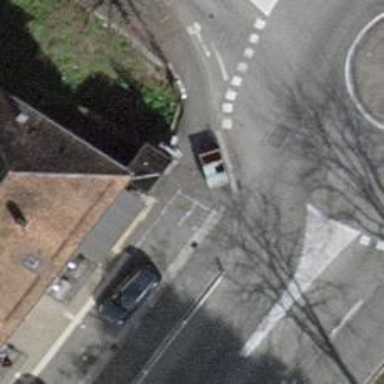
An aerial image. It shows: Rising bollard barrier.